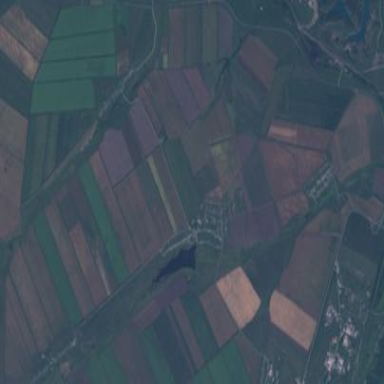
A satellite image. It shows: Picturesque farmland scene.